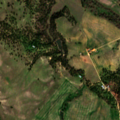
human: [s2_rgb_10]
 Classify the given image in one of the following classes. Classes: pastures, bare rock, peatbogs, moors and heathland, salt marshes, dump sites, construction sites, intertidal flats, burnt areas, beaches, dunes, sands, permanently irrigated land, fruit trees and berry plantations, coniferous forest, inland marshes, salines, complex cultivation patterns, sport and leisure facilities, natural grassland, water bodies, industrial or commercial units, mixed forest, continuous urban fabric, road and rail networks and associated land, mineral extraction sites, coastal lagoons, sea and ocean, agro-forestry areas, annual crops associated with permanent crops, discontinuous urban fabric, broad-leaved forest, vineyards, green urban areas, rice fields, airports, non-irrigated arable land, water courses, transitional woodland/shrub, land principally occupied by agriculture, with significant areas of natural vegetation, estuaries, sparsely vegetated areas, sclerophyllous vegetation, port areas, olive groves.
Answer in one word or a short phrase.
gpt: non-irrigated arable land, permanently irrigated land, agro-forestry areas, broad-leaved forest